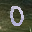
Label: 0